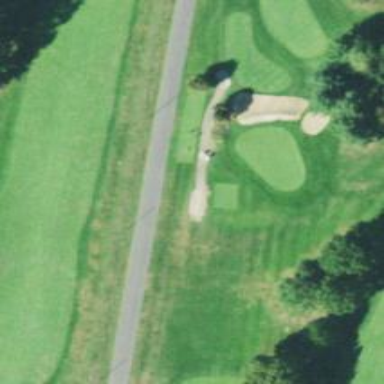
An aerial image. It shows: Path used for both walking and golf.